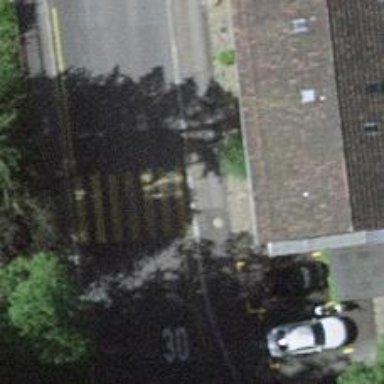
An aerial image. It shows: Kerb barrier.